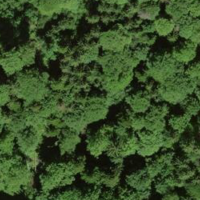
EUNIS habitat code: 44
Species observed at this site:
Milvus migrans